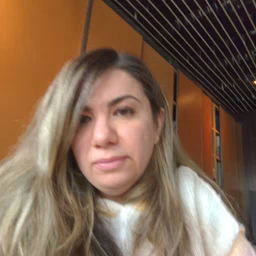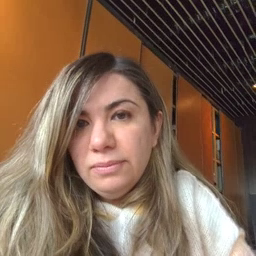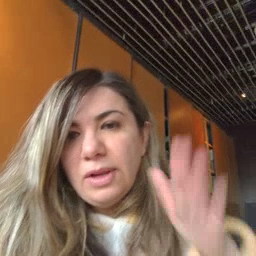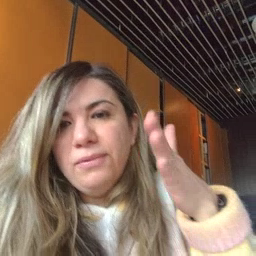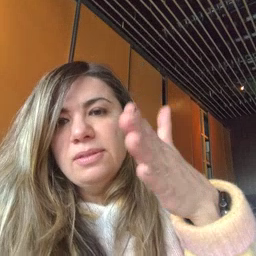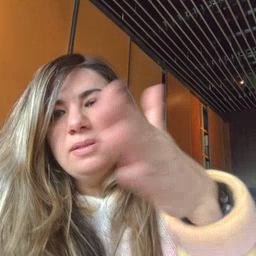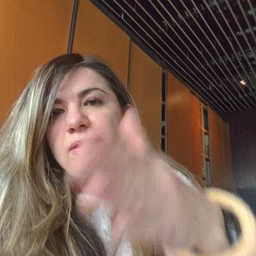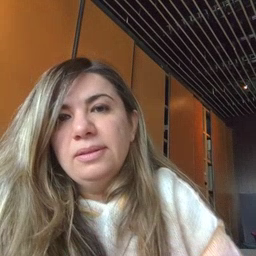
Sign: fish